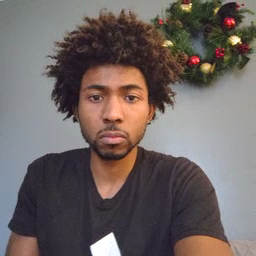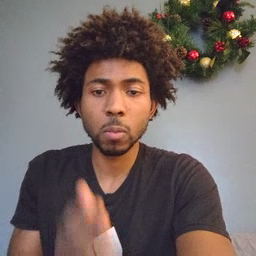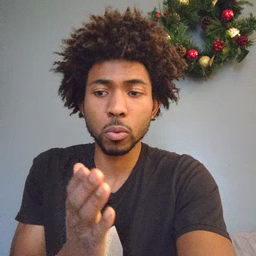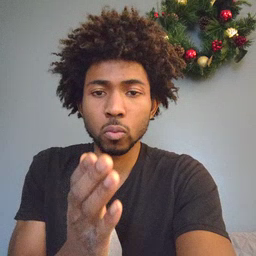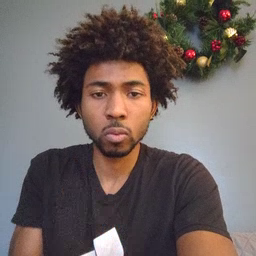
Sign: boat